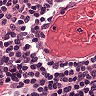
Metastatic tissue present: no